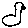
Label: bird